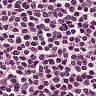
Metastatic tissue present: no